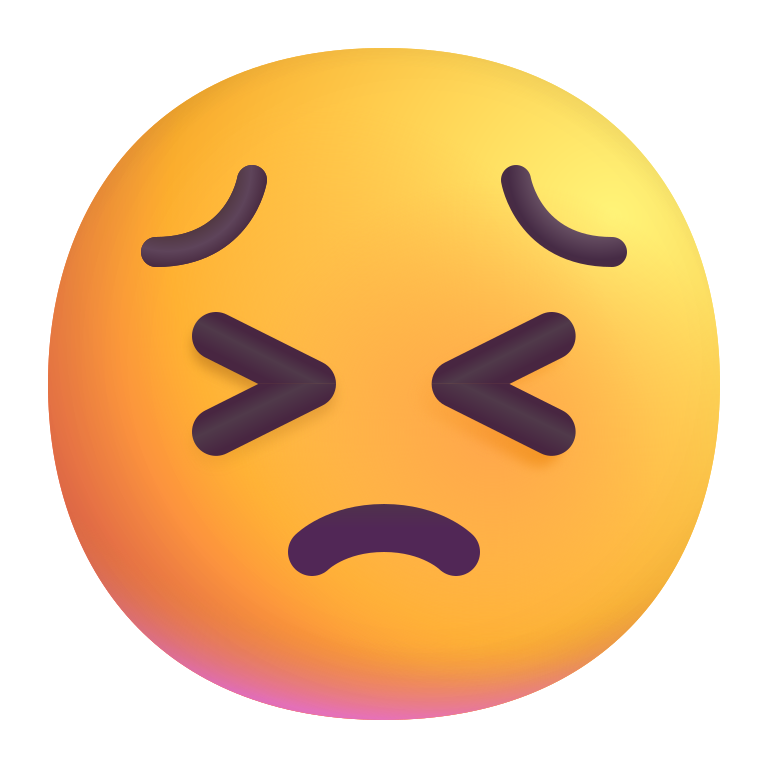
persevering face color